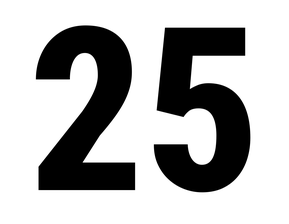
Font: Roboto_Condensed_ExtraBold